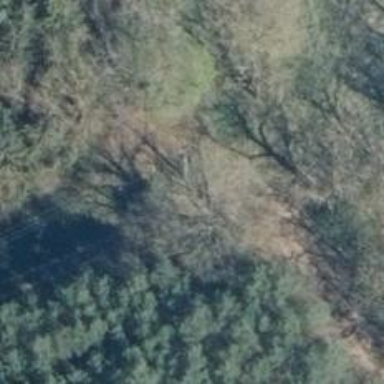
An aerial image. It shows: Power pole.